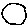
Label: circle